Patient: sex M, age 78
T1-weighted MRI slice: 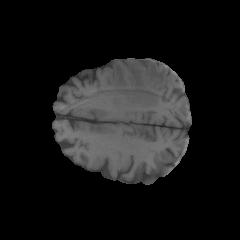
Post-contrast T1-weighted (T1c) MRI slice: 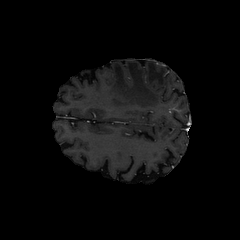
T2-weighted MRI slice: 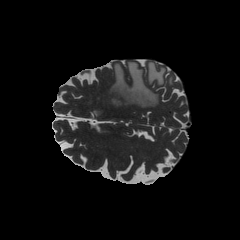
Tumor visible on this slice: yes
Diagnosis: Glioblastoma, IDH-wildtype
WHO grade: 4